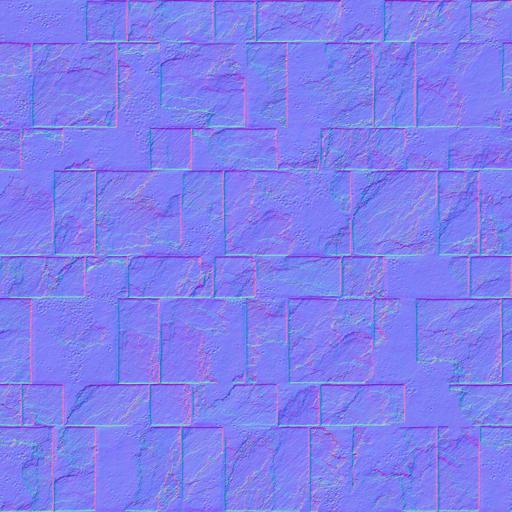
broken grey medival stone tiled tiles